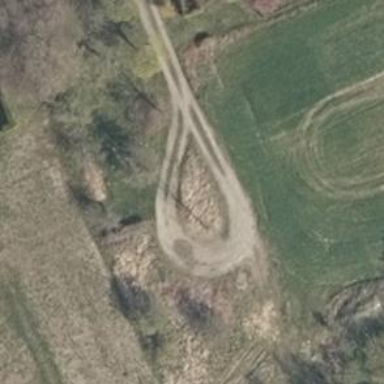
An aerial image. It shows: Turning loop on the road.